Aerial crown-view tile of a tropical tree (Barro Colorado Island, Panama), acquired 20240611:
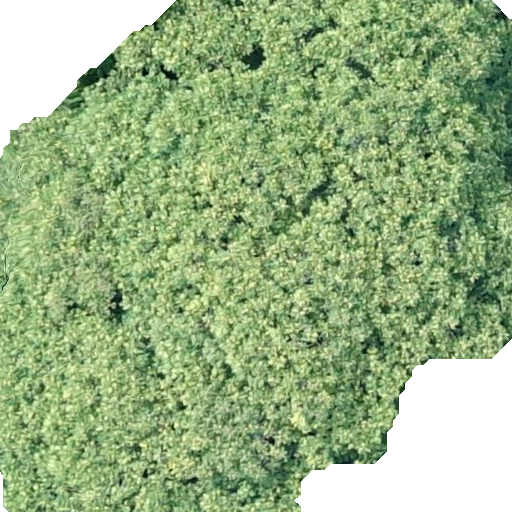
Species: Dipteryx oleifera
GBIF accepted scientific name: Dipteryx oleifera
Crown area: 407.711 m²